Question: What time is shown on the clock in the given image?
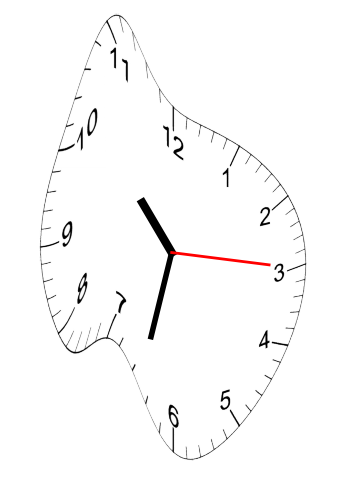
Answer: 10:32:15